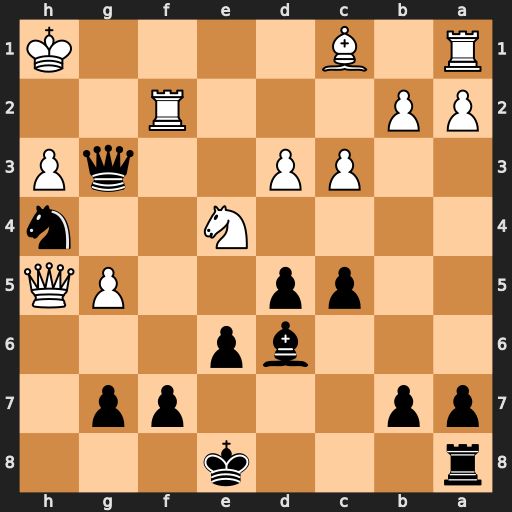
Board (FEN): r3k3/pp3pp1/3bp3/2pp2PQ/4N2n/2PP2qP/PP3R2/R1B4K
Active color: b
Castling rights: q
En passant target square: -
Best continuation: Qxh3+ Kg1 dxe4